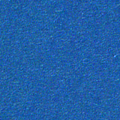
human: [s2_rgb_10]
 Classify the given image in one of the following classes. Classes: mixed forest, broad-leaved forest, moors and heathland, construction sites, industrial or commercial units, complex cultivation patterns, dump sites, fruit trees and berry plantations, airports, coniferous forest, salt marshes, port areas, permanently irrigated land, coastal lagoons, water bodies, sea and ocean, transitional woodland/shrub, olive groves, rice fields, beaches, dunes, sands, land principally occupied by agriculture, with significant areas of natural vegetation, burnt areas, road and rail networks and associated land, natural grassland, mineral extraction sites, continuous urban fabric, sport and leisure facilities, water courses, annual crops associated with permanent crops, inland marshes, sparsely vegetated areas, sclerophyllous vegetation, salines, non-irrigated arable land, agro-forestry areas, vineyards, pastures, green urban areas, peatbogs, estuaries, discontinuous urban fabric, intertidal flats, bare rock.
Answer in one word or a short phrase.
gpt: sea and ocean